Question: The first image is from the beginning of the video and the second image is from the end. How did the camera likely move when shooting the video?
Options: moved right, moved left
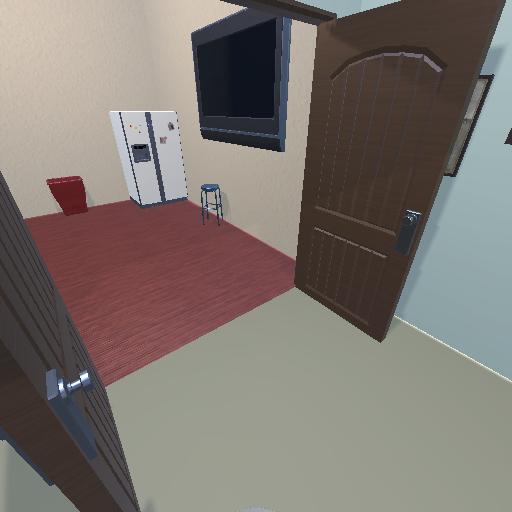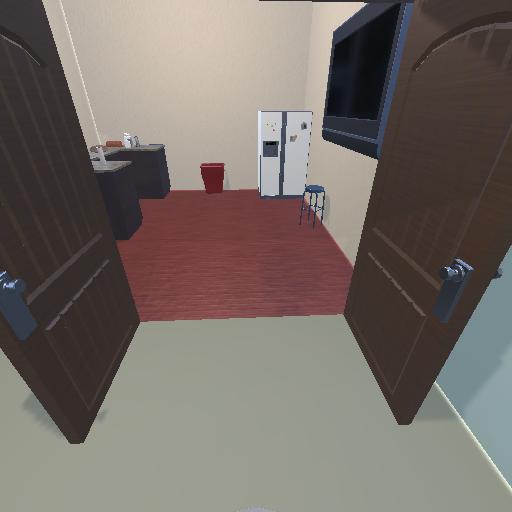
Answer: moved right